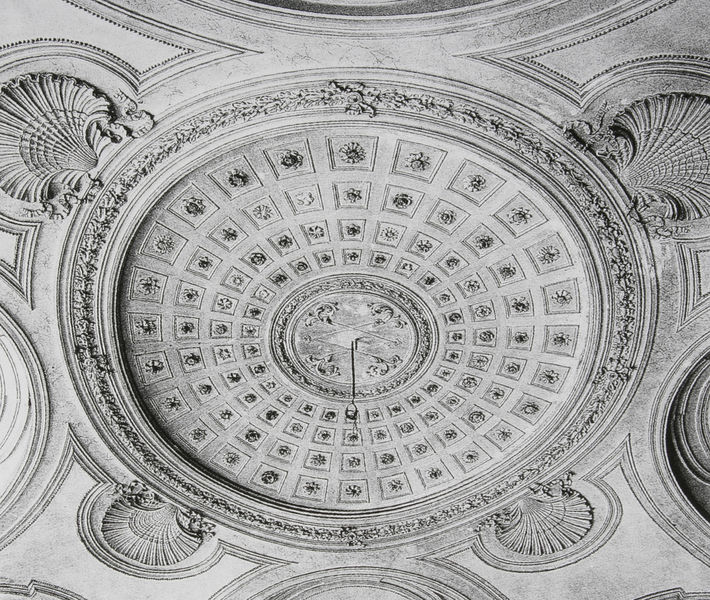
Titel: Decke in der Sala degli Stucchi
Künstler: Filippo Juvarra
Standort: Turin
Institution: Castello di Rivoli
Schlagwörter: blätter, dunkel, laub, schatten, weiß, blume, blumen, grau, hell, lampe, licht, mitte, raum, schwarz, blick, blüten, dach, tiere, muster, ornament, wand, architektur, rahmen, felder, kirche, decke, innen, rokkoko, girlande, leuchte, pflanzen, kreis, rund, umrandung, relief, rahmung, ansicht, bogen, monochrom, rand, kuppel, detail, symmetrie, floral, ornamente, verzierung, stuck, bestellt, eindruck, foto, fotografie, hell dunkel, höhe, strahlen, linie, seil, schwarzweiß, kreise, girlanden, photo, wappen, geometrisch, harmonisch, kasetten, kassetten, muschel, stuckdecke, stange, muscheln, gips, abdruck, geometrie, konzentrisch, quadrat, viereck, vierecke, verzierungen, ränder, rillen, blühten, symbole, kassette, rocaille, höhen, konstruiert, ineinander, sonnenuhr, roccaille, venusmuschel, gerillt, lampa, feöder